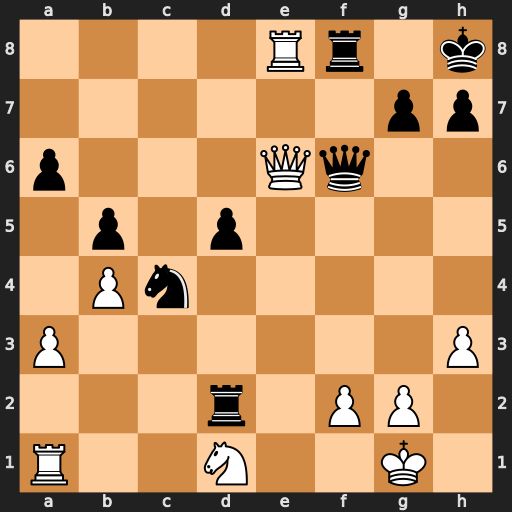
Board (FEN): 4Rr1k/6pp/p3Qq2/1p1p4/1Pn5/P6P/3r1PP1/R2N2K1
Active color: w
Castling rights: -
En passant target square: -
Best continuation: Qxf6 gxf6 Rxf8+